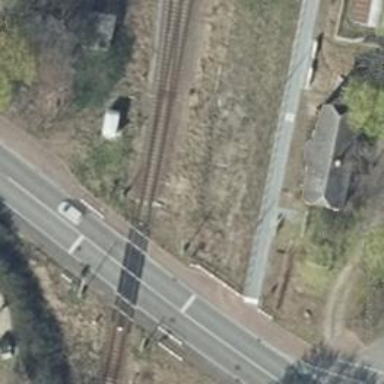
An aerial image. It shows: Railway switch with the turnout side on the left.